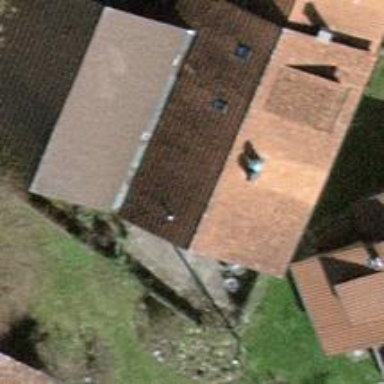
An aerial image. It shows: Solar photovoltaic panel generator on the roof of building.